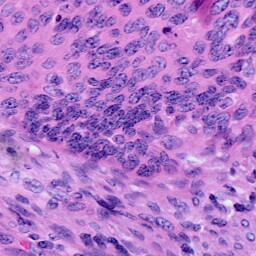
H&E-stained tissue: Cervix